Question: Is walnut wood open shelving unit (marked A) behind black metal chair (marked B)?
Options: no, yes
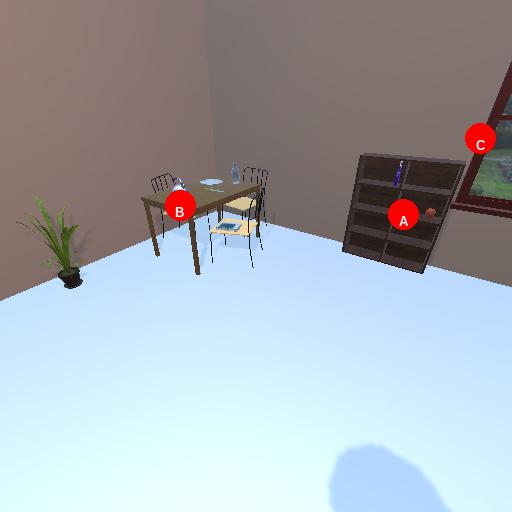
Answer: no